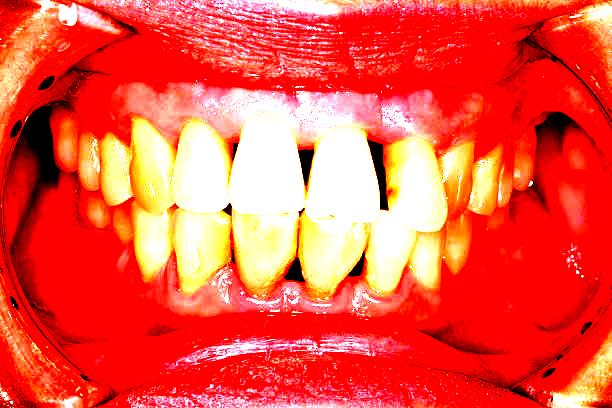
Condition: Gingivitis